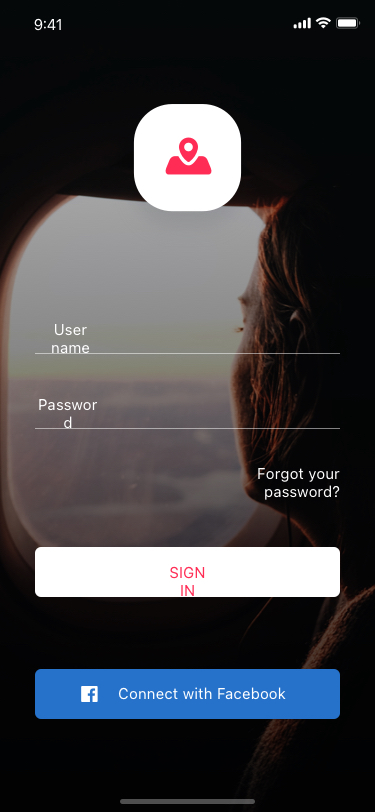
Text in this UI design:
Forgot your password?
User name
Password
Sign In
Connect with Facebook